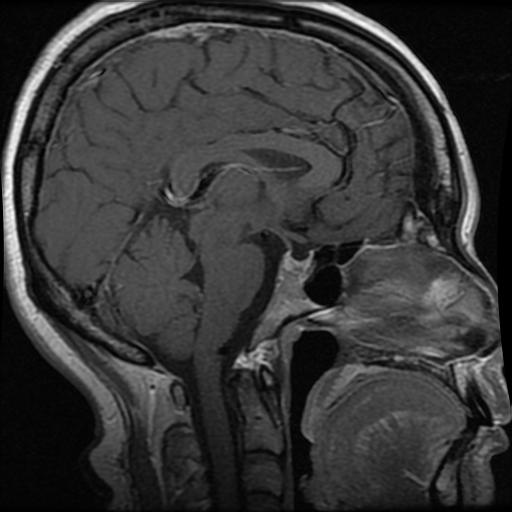
Label: pituitary